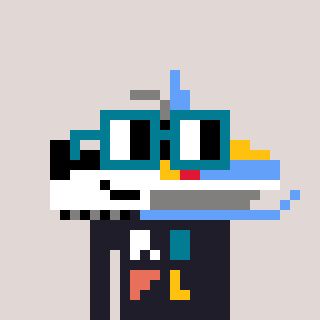
a pixel art character with square dark green glasses, a snowmobile-shaped head and a grayscale-colored body on a warm background